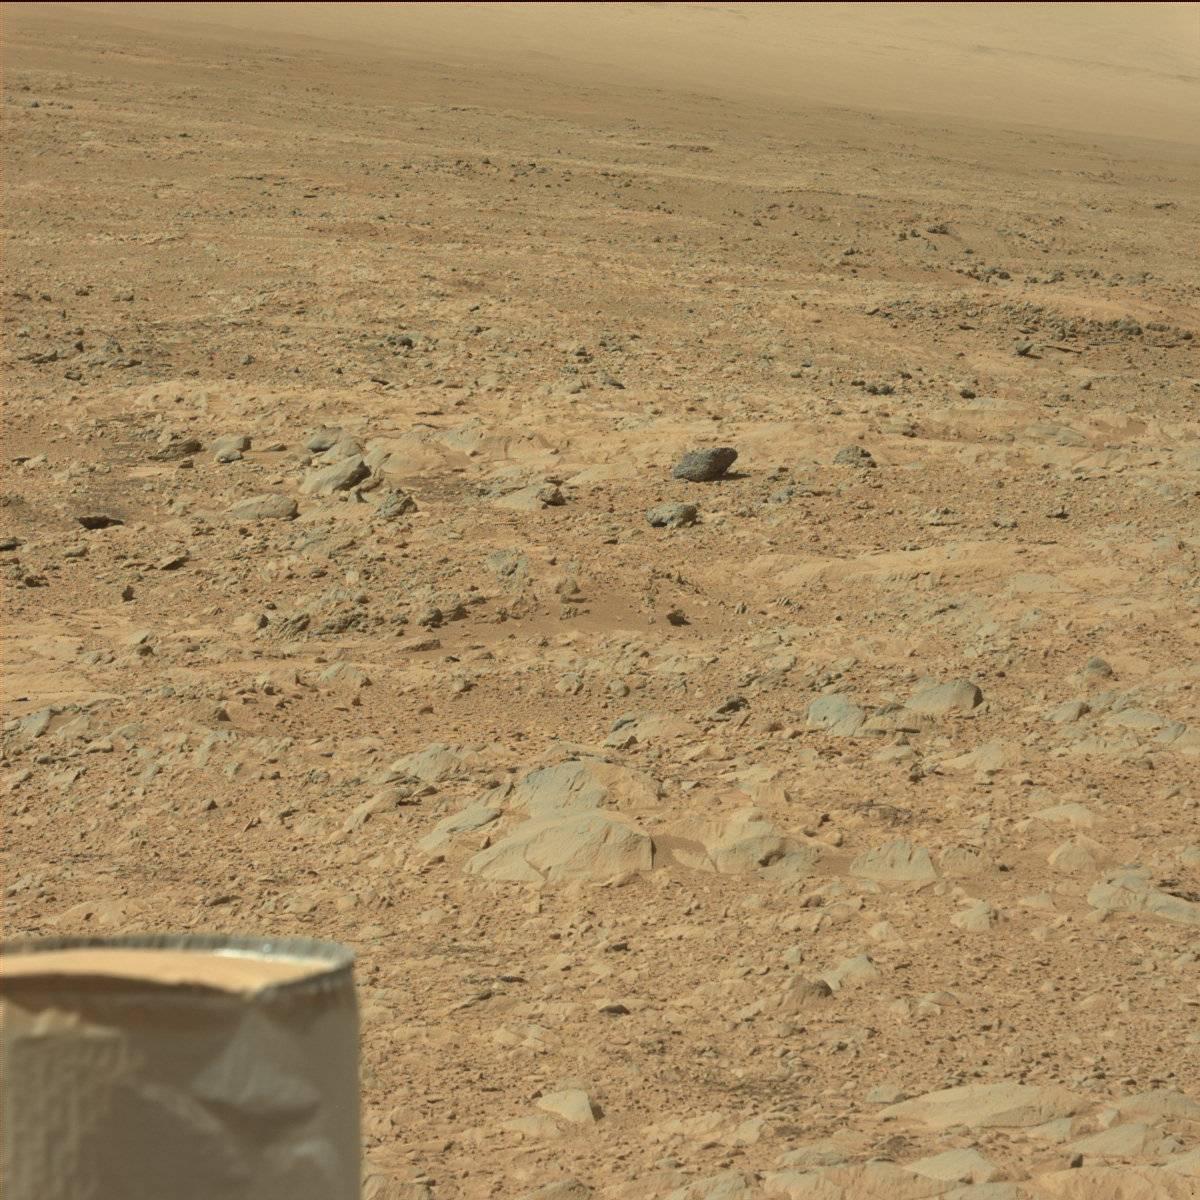
Terrain classes present: Bedrock, Ridge, Rock, Rover, Sand / Soil